Aerial crown-view tile of a tropical tree (Barro Colorado Island, Panama), acquired 20250317:
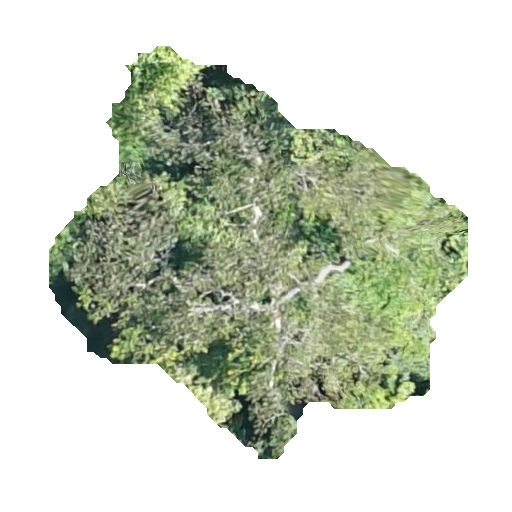
Species: Trattinnickia aspera
GBIF accepted scientific name: Trattinnickia aspera
Crown area: 155.618 m²